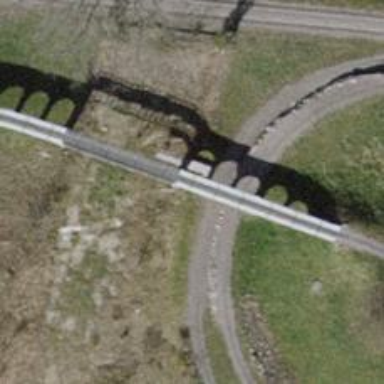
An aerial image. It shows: Miniature railway bridge.